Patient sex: M
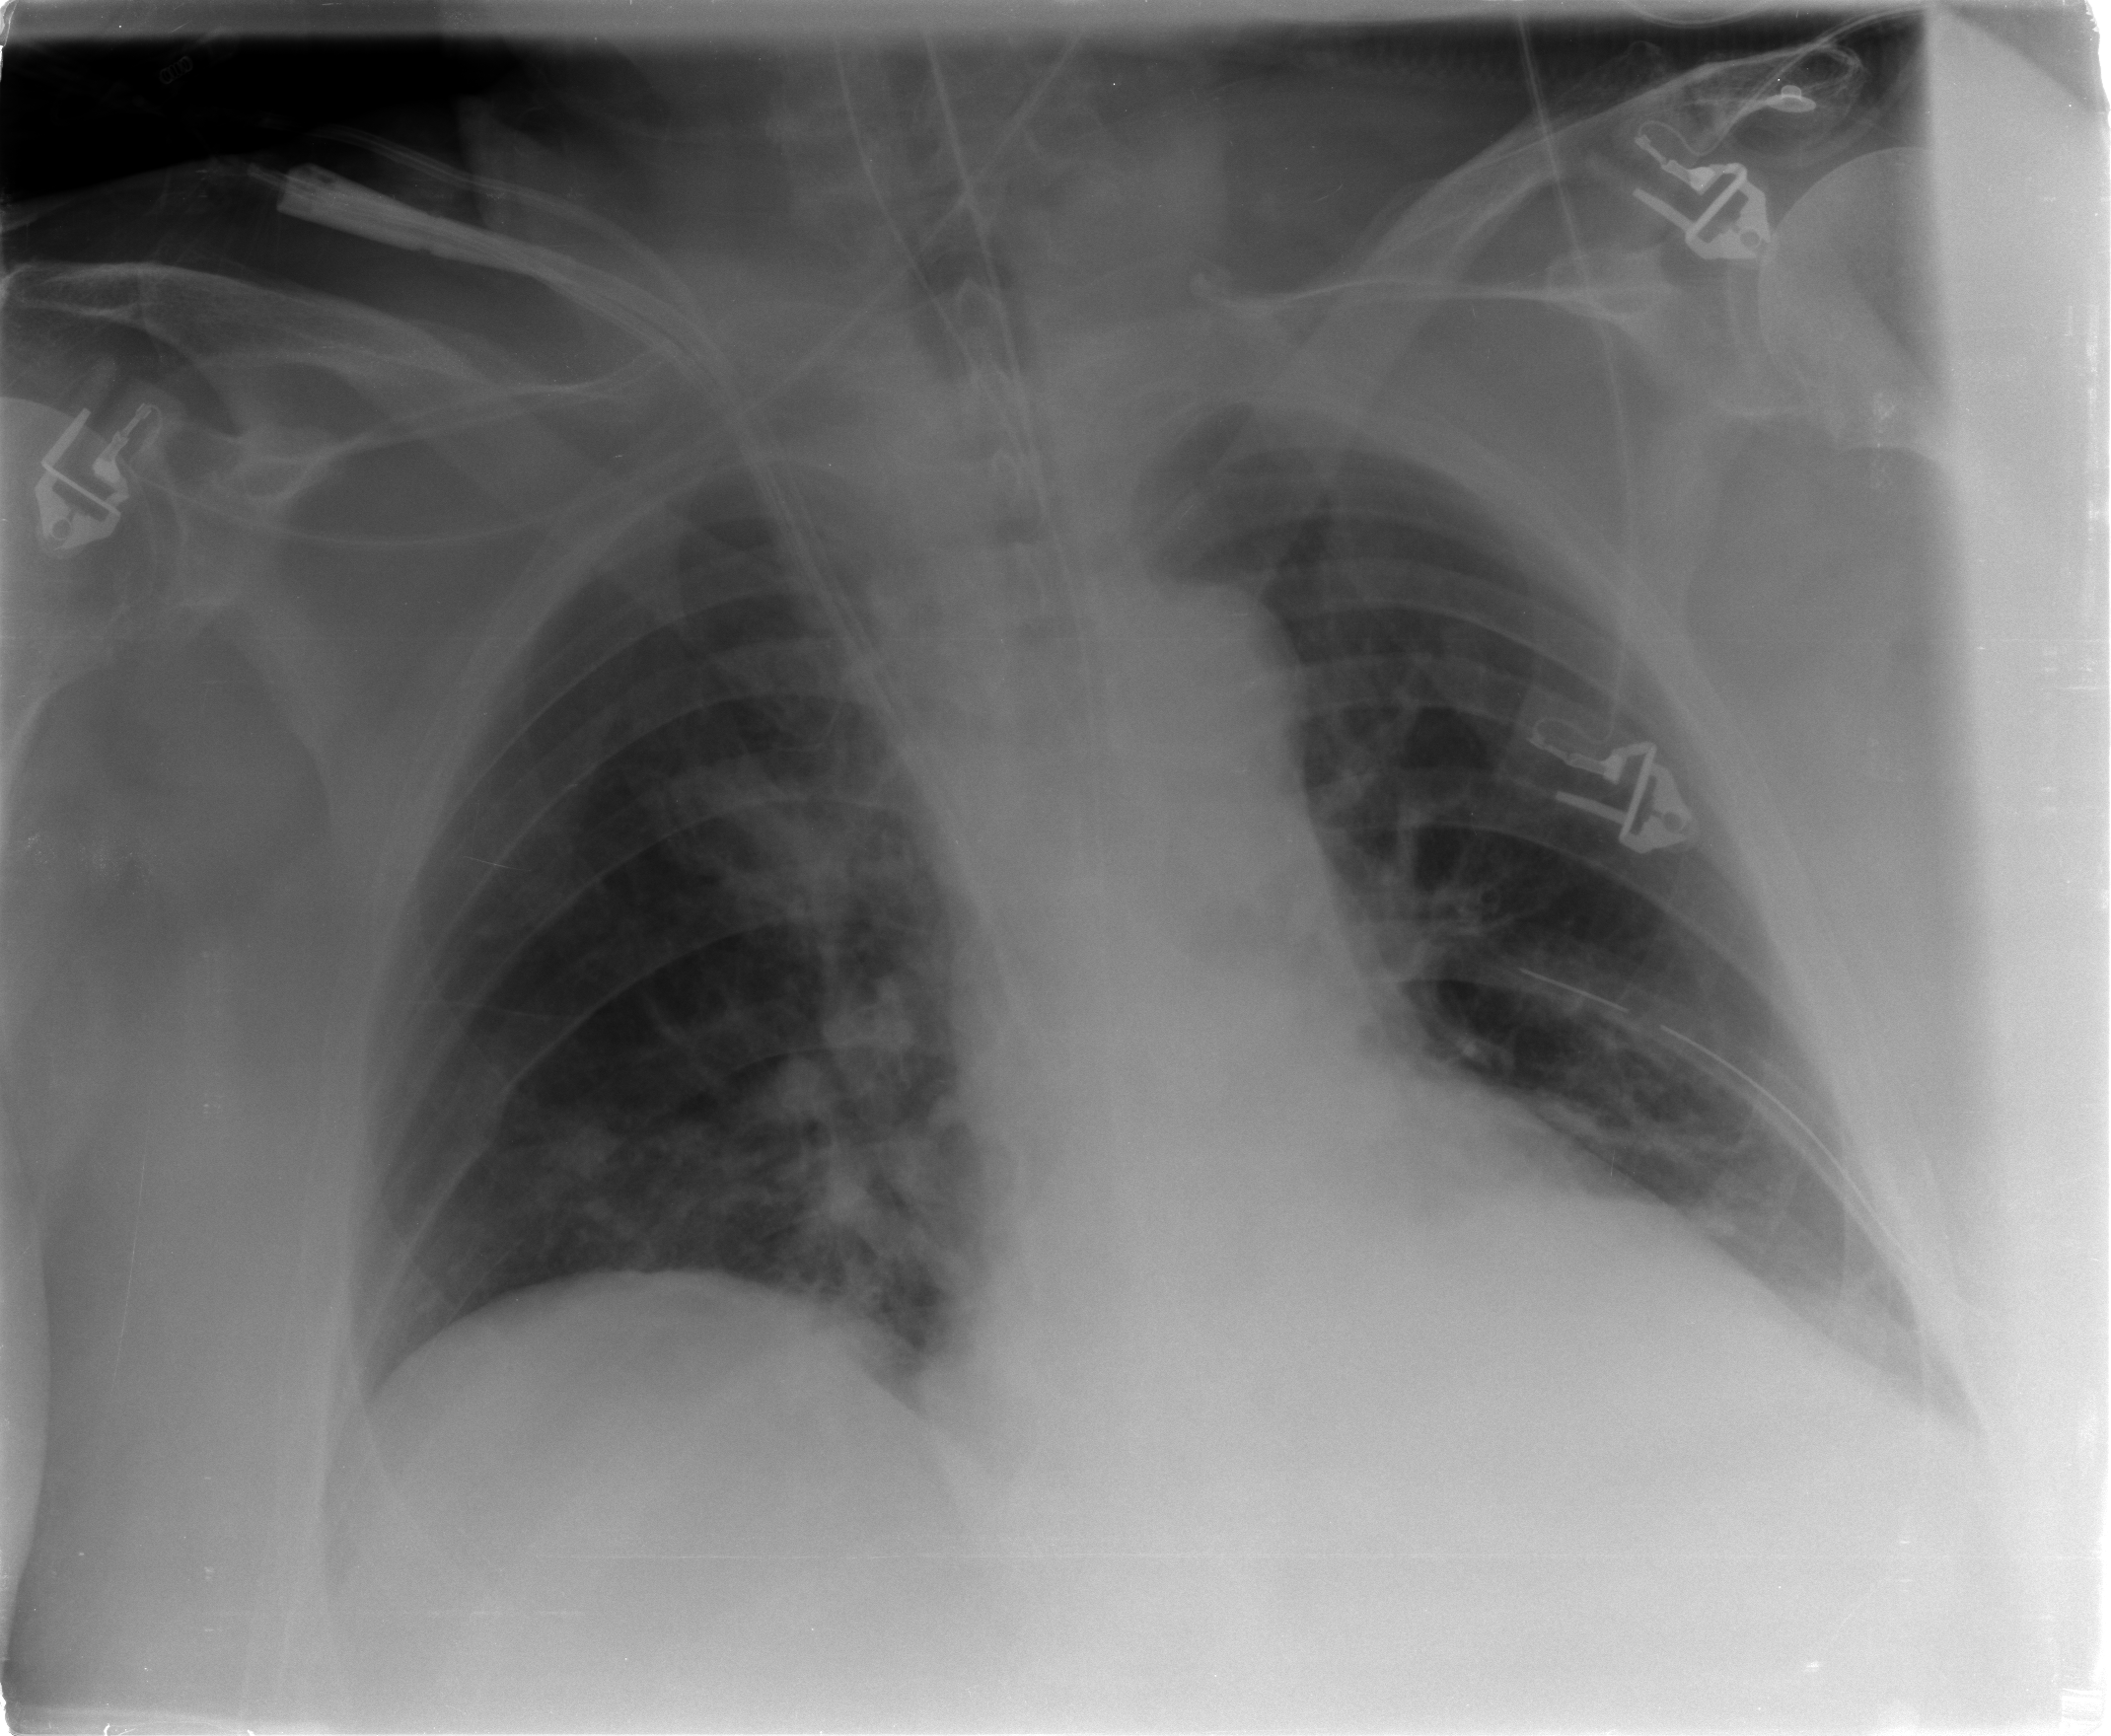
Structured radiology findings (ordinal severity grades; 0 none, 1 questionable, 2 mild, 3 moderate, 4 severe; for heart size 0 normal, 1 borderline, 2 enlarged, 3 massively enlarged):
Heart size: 0
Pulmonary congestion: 2
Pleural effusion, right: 0
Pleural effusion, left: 2
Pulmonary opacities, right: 0
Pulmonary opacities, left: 0
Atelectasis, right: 2
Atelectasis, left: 2